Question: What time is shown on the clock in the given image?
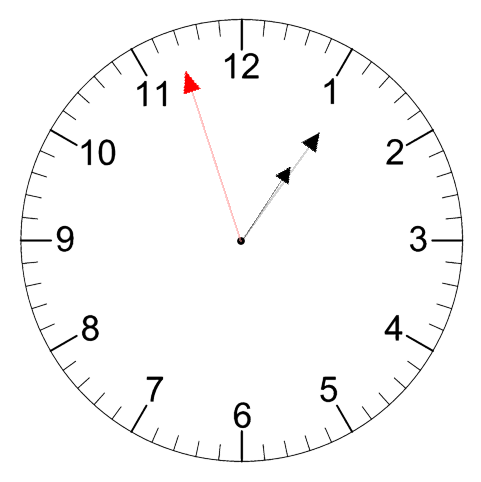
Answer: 01:05:57